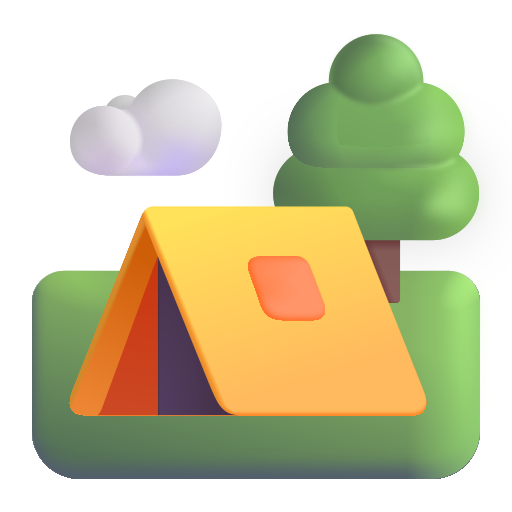
camping color